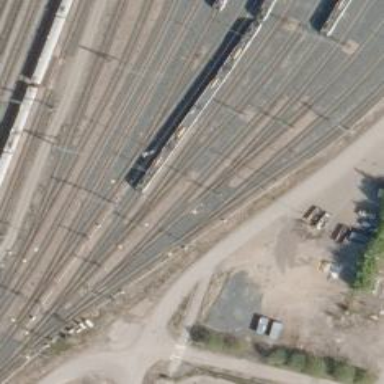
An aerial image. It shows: Railway signal.